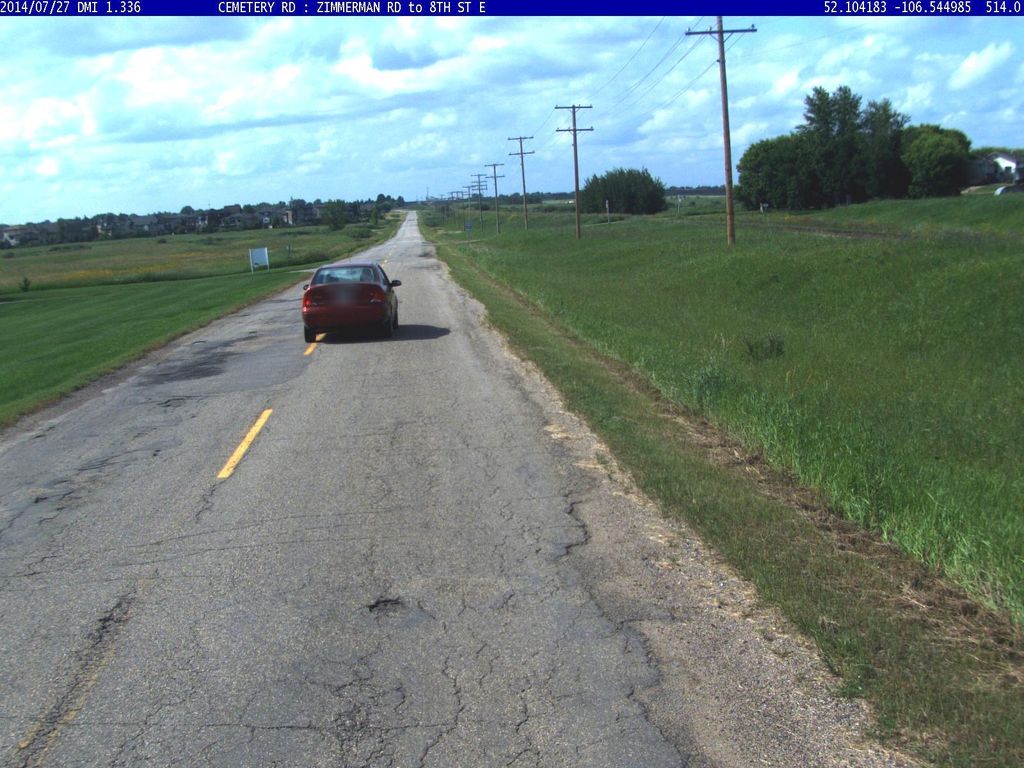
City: saskatoon